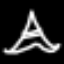
Label: The Eiffel Tower